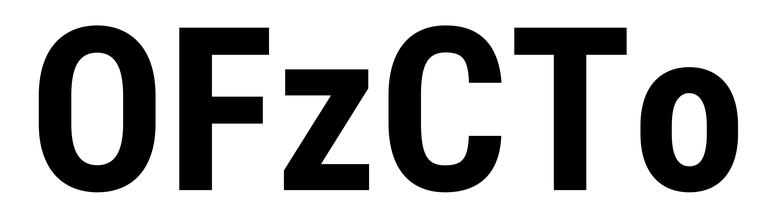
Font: Roboto_Condensed_Bold